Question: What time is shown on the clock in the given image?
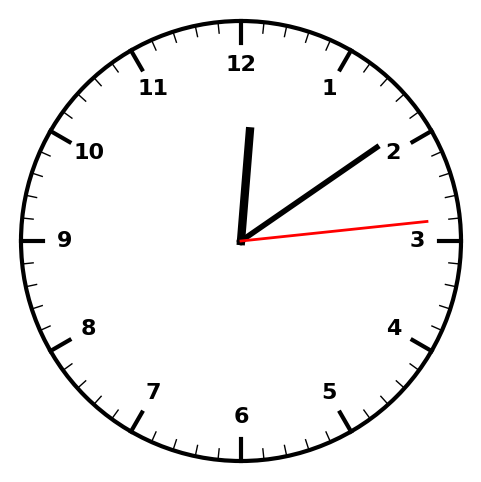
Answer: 12:09:14